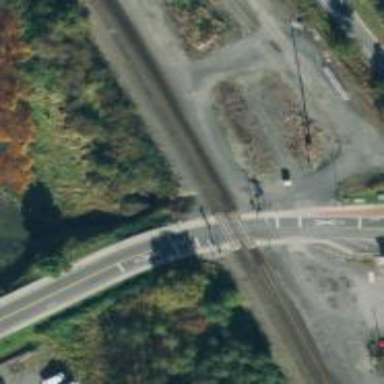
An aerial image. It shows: Level crossing along the railway.